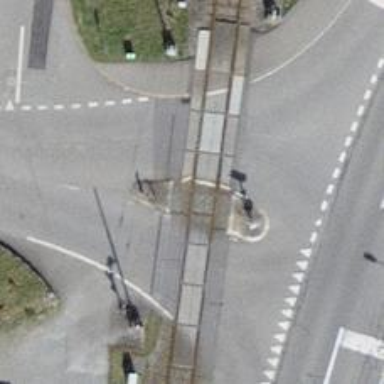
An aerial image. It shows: Level crossing with double half barrier.